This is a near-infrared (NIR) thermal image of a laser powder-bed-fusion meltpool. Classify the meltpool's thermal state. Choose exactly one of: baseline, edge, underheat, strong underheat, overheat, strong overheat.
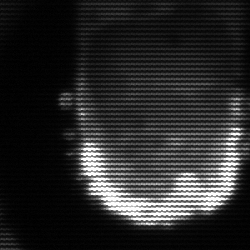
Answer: baseline